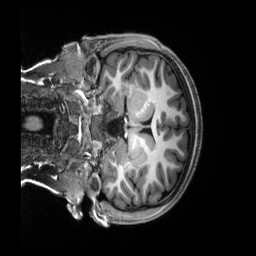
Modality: T1w
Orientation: coronal
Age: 19
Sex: female
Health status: healthy
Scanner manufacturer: siemens
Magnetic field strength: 3 T
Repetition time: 2.5 s
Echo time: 0.00222 s